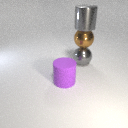
large brown metal sphere above large gray metal sphere